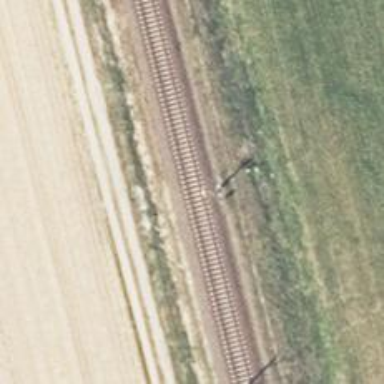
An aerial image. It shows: Railway signal.